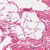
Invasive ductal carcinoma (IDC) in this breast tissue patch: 0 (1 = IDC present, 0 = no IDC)